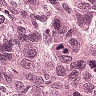
Metastatic tissue present: yes